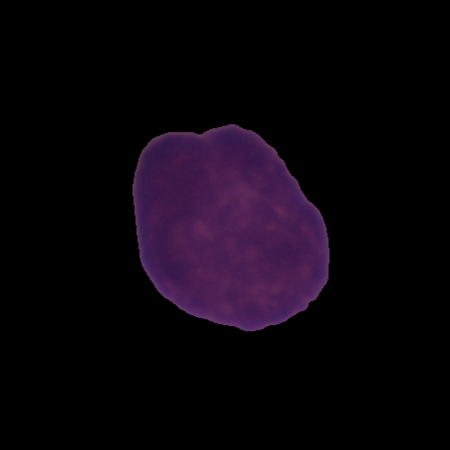
Label: healthy